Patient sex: F
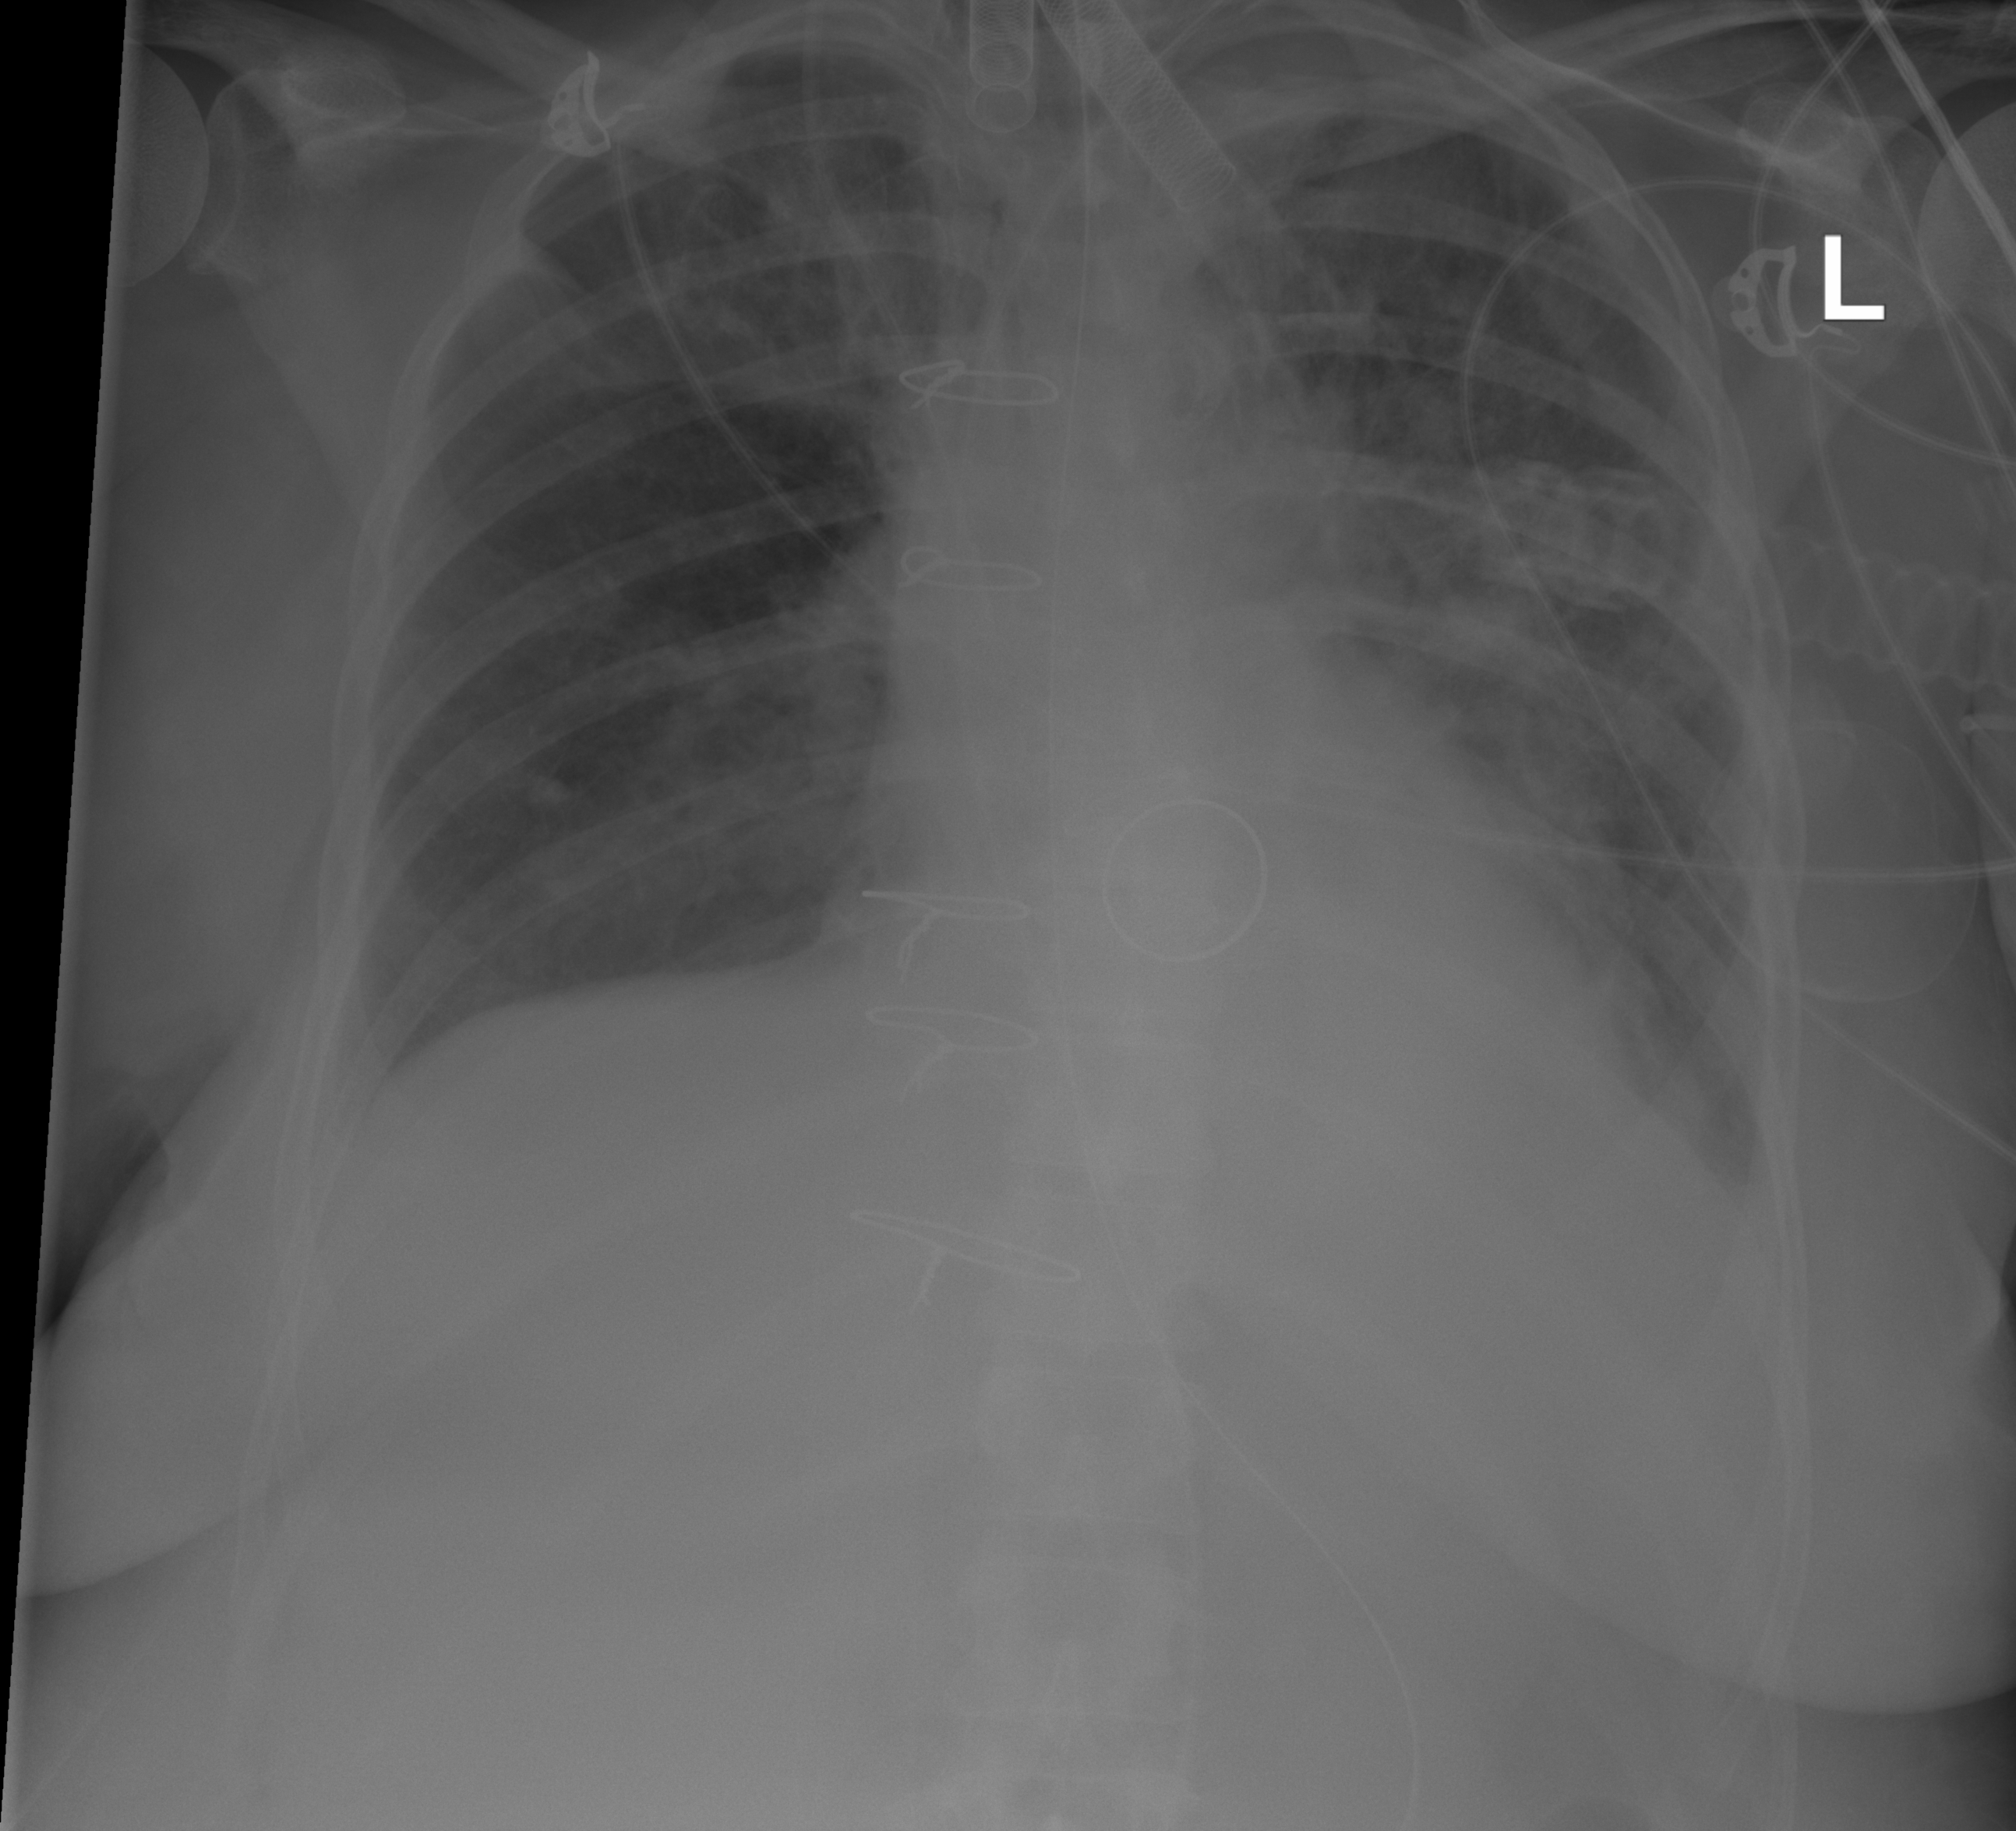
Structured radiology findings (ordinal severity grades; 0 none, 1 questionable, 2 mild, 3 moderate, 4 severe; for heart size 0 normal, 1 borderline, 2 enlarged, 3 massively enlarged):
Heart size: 0
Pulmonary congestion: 2
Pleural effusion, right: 0
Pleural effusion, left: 2
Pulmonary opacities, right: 0
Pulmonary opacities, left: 2
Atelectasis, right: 0
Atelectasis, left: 2